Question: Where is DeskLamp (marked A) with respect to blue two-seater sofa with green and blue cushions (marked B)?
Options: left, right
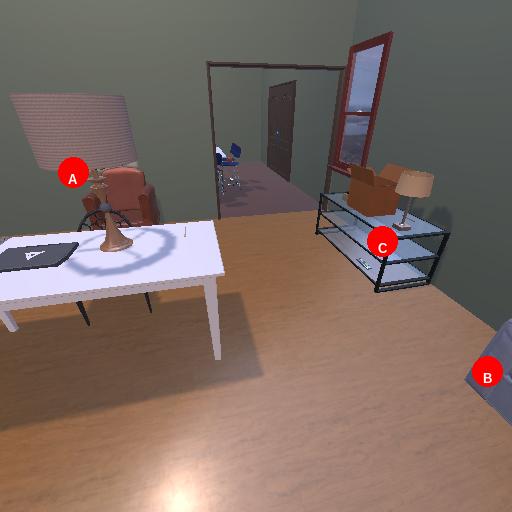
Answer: left